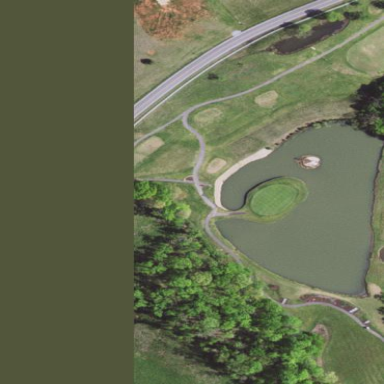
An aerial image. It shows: Water hazard on golf course.